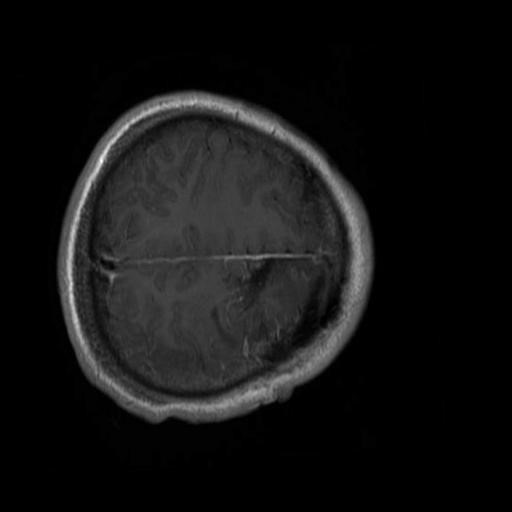
Label: brain_glioma